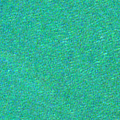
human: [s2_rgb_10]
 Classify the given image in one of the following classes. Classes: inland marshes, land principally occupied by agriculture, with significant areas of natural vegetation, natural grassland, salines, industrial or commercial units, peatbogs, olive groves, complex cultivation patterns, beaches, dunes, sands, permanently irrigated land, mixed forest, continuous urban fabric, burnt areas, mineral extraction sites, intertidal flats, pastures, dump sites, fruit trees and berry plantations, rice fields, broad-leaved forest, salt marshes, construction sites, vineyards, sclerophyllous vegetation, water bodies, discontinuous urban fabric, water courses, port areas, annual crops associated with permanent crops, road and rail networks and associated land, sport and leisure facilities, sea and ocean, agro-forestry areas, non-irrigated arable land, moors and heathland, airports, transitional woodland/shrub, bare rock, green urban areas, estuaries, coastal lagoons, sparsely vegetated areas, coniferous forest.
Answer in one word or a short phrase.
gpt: sea and ocean